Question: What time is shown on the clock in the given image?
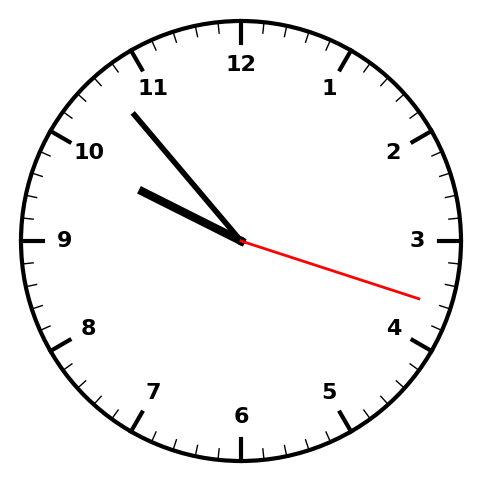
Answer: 09:53:18